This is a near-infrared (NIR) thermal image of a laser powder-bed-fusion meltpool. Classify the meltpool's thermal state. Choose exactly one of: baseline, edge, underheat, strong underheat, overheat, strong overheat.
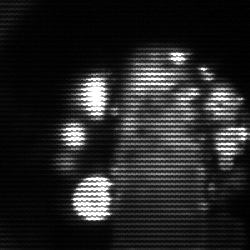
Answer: strong underheat